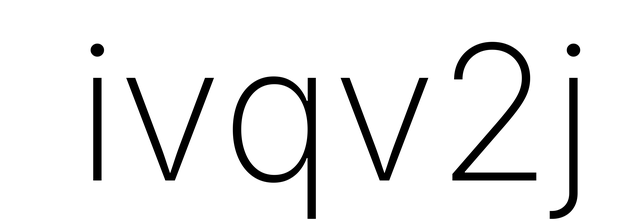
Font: Inter_ExtraLight